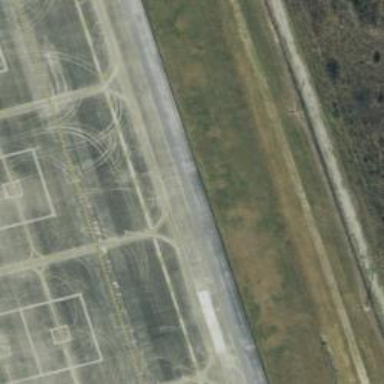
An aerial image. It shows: Image of taxiway at airport.